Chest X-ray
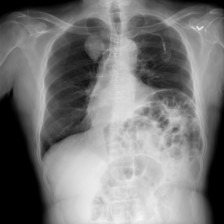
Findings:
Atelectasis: negative
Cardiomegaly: negative
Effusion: negative
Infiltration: negative
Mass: positive
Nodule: negative
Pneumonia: negative
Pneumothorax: negative
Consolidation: negative
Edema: negative
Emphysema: negative
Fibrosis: negative
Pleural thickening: negative
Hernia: negative